Interaction volume radius: 5 \u00c5
Interaction volume height: 25 \u00c5
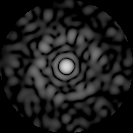
Disorder parameter: 0.785